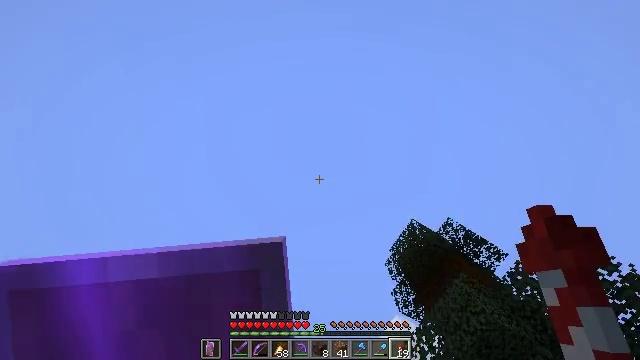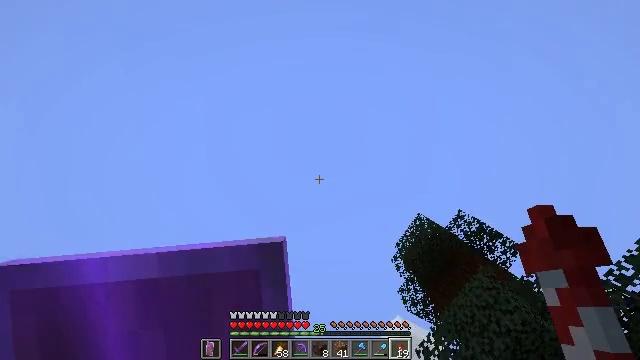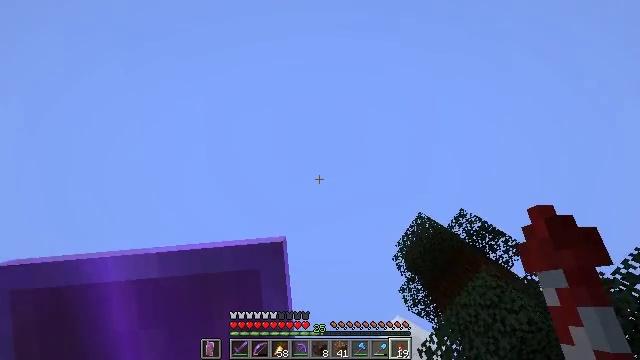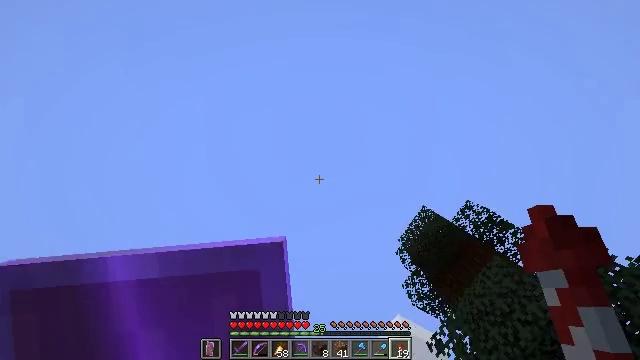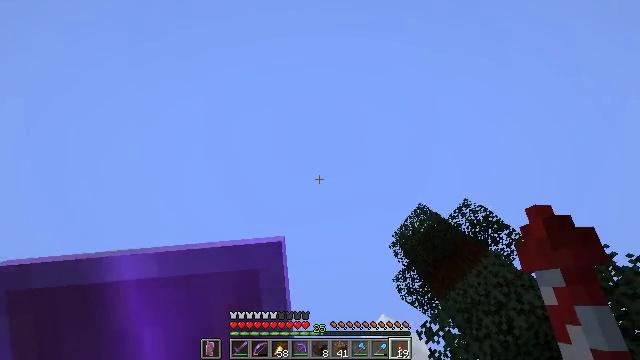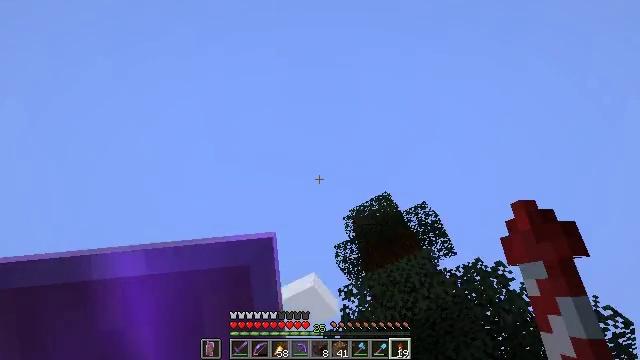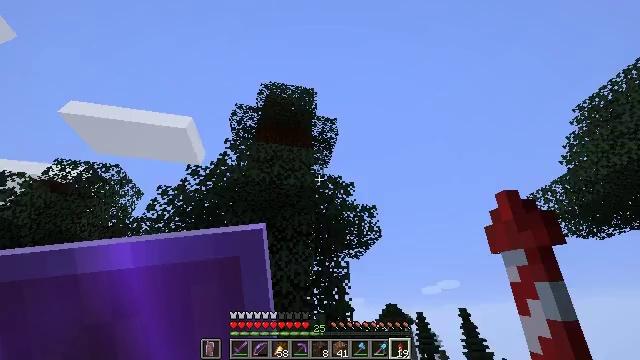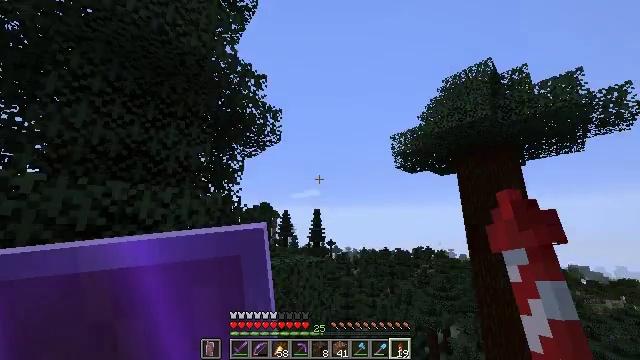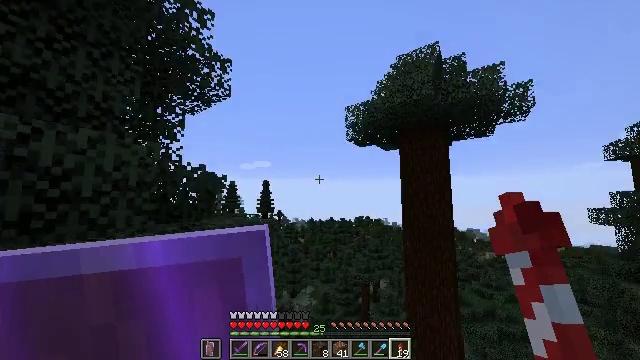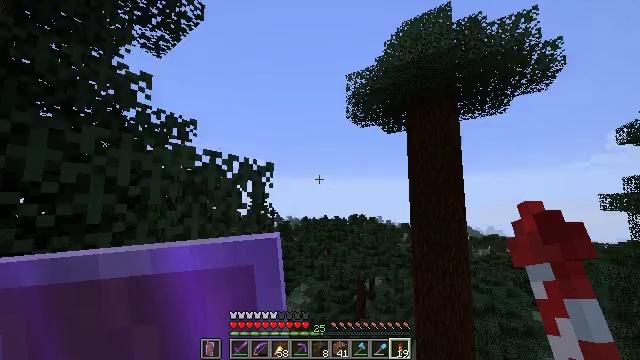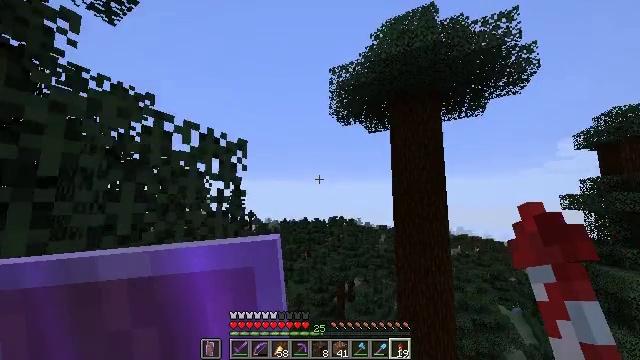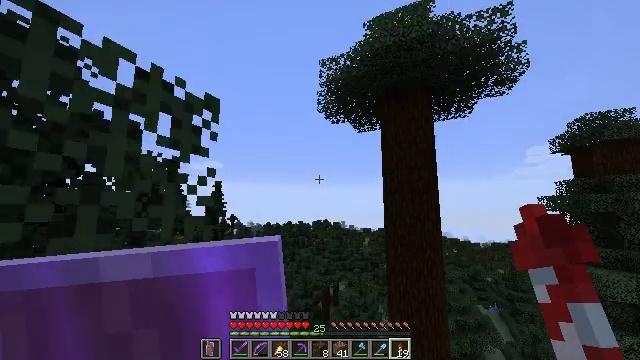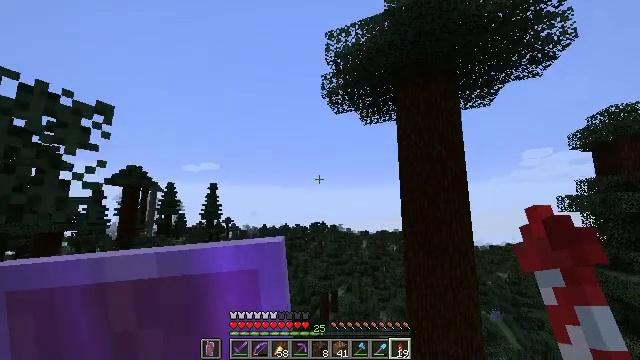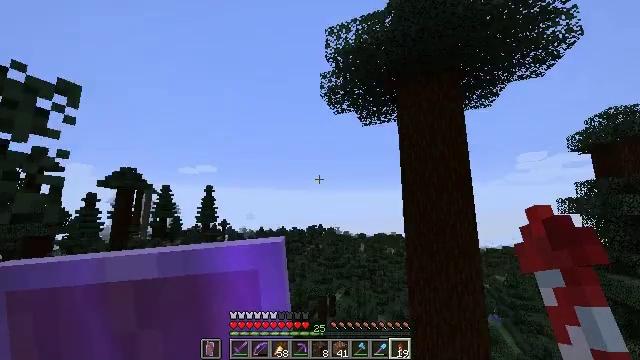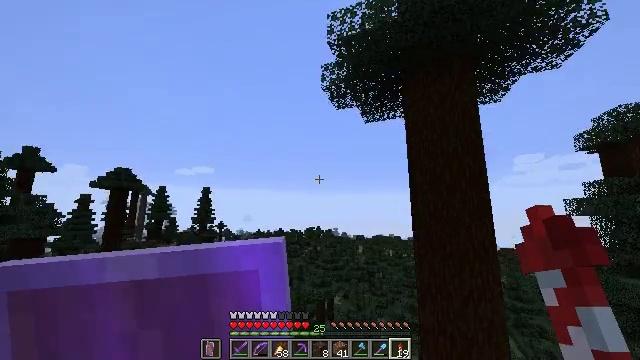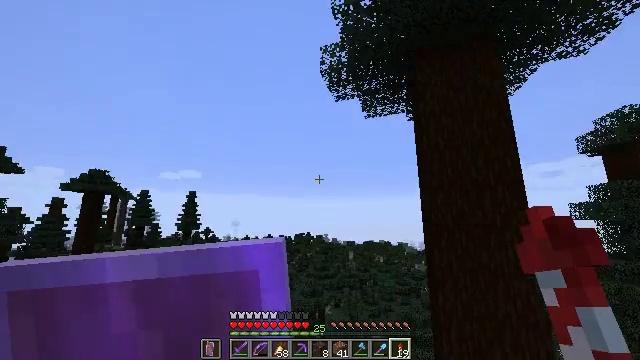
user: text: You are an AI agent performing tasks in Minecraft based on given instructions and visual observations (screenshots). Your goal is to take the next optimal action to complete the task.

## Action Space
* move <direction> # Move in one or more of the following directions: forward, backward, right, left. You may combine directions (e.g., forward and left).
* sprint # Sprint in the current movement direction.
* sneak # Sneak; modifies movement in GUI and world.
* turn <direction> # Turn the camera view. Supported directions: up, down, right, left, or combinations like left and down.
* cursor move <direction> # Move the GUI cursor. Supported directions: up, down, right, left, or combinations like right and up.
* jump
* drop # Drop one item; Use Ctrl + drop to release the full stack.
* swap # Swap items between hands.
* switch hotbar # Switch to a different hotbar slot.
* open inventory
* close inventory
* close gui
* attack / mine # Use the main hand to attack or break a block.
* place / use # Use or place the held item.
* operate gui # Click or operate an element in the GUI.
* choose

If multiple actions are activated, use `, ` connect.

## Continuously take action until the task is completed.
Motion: motion action
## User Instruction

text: Collect spruce leaves for landscaping.
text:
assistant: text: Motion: move forward, sprint
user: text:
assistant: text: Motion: move forward, sprint
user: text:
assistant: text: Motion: move forward, sprint
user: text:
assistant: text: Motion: move forward, sprint, turn right
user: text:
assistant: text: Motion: move forward, sprint, turn right and down
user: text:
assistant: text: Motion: move forward, sprint, turn right and down
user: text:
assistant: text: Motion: move forward, sprint, turn right and down, jump
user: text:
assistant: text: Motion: move forward, sprint, turn right and down, jump
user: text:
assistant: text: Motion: move forward, sprint, turn right, jump
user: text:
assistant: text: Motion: move forward, sprint, turn right, jump
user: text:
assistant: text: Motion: move forward, sprint, turn right, jump
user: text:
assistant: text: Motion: move forward, sprint, jump
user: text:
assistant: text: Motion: move forward, sprint, jump
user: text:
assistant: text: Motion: move forward, sprint, jump
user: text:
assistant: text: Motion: move forward, sprint, turn right and up, jump
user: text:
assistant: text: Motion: move forward, sprint, turn right and up, jump
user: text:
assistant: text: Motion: move forward, sprint, turn right and up, jump
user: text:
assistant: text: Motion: move forward, sprint, turn right and down, jump
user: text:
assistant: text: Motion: move forward, sprint, turn right and down
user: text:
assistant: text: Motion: move forward, sprint, turn right and down
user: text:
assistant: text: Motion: move forward, sprint, turn right
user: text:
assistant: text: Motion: move forward, sprint, turn right
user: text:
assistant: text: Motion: move forward, sprint
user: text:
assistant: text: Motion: move forward, sprint, turn right
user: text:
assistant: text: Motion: turn right and down
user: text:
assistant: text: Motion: turn right and down
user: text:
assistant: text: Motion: turn right and down
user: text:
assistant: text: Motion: turn right and down
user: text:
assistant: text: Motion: turn right and down
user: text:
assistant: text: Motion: turn right and down